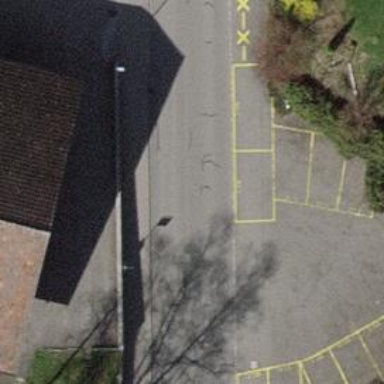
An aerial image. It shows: Bus stop with platform for public transport.